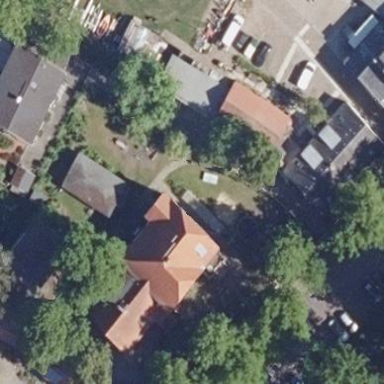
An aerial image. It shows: Building.